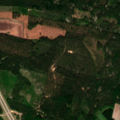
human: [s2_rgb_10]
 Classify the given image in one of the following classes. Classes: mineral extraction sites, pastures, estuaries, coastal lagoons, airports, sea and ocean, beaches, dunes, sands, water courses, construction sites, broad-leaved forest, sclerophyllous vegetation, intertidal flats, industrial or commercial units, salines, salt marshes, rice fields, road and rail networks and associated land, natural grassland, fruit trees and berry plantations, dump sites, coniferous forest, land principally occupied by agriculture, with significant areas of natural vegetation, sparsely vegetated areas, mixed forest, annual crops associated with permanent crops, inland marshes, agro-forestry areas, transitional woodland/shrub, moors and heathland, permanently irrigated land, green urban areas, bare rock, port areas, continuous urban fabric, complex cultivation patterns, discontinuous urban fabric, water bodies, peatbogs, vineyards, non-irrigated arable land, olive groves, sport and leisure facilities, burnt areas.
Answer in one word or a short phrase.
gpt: road and rail networks and associated land, land principally occupied by agriculture, with significant areas of natural vegetation, coniferous forest, mixed forest